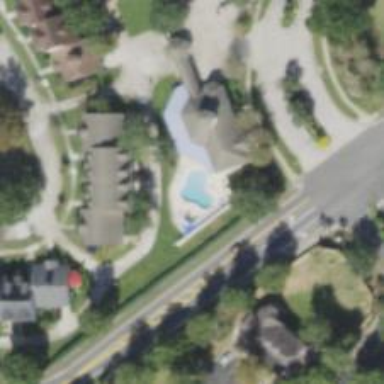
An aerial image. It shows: Swimming pool within leisure land area designed for swimming activities.